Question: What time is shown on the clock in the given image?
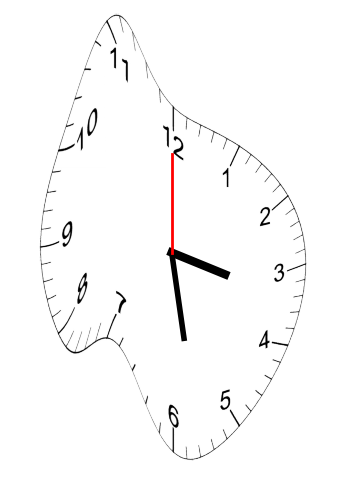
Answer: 03:28:00